Current action and preconditions to check: trajectory_clear

Your task: For each precondition in the list above, predict whether it will hold at this action.

Consider the current scene as observed from the mobile robot's camera, and analyze the predicted future states of all dynamic agents (e.g., people, animals, vehicles, or any moving entities) within the NEXT SECOND.

IMPORTANT: Only answer "very likely" if you are absolutely certain—based on strong, clear evidence—that a dynamic agent will violate the precondition in the predicted future state. Do NOT answer "very likely" for unlikely, ambiguous, or low-probability risks.

Ask yourself for each precondition: Is there a high probability, with clear and convincing evidence, that the predicted future states of any dynamic agent will interfere with the predicted future state of the currently executing action within the NEXT SECOND, causing that precondition to fail?

Assess the risk level based on these predictions. Use "likely" or "very likely" if motions create a clear risk of interference.

Use "neutral" or "improbable" if agents are nearby but their predicted paths are clearly diverging or non-conflicting.

Failure Risk Categories: "very improbable", "improbable", "neutral", "likely", "very likely"

Answer Format: Output ONLY the probability_of_failure value from these categories: "very improbable", "improbable", "neutral", "likely", "very likely"

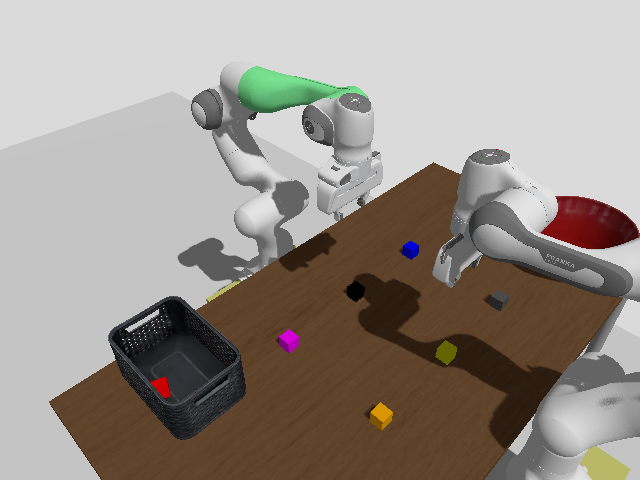

Answer: very improbable